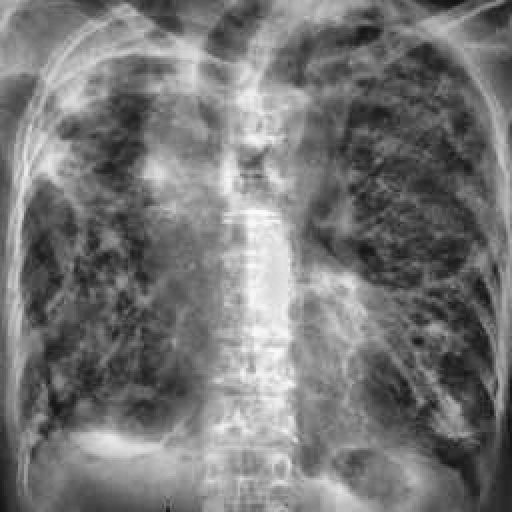
Finding: TUBERCULOSIS